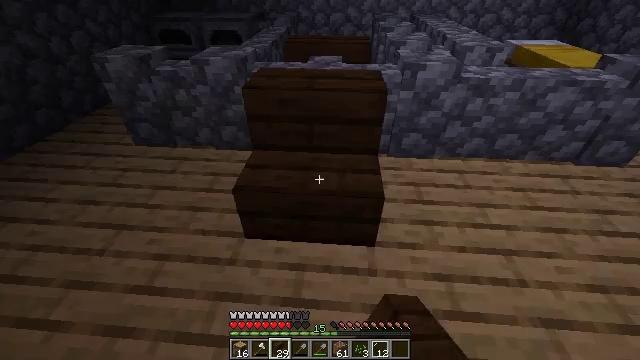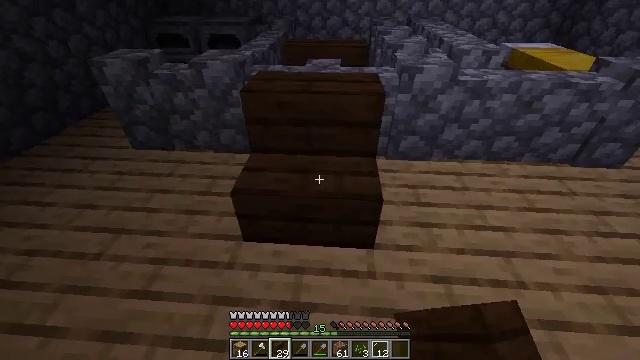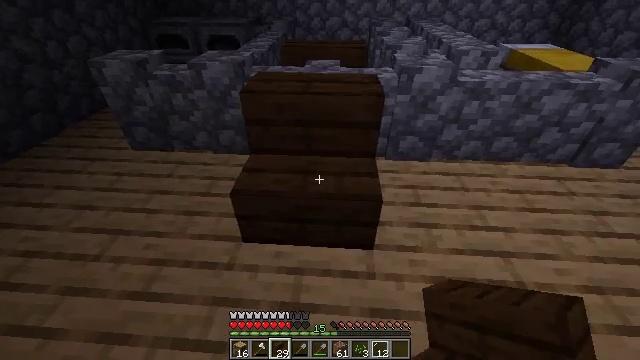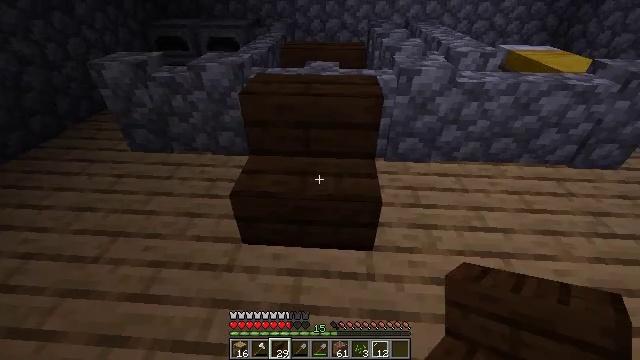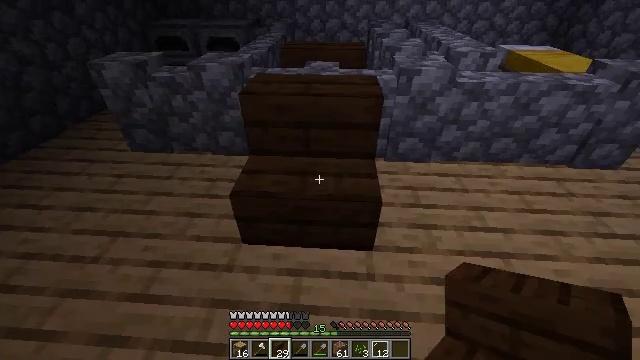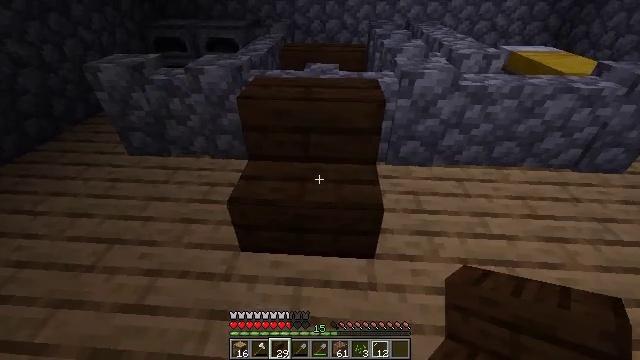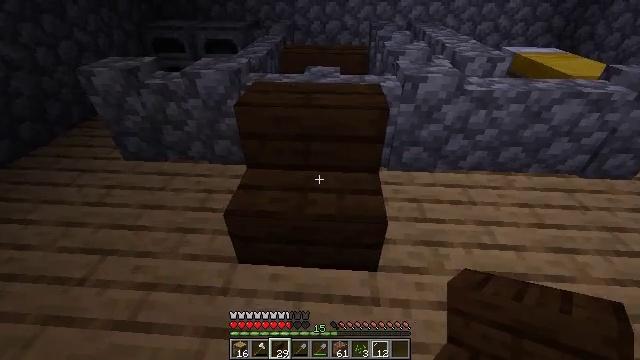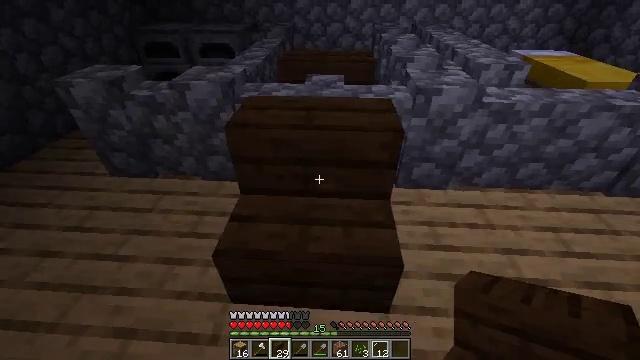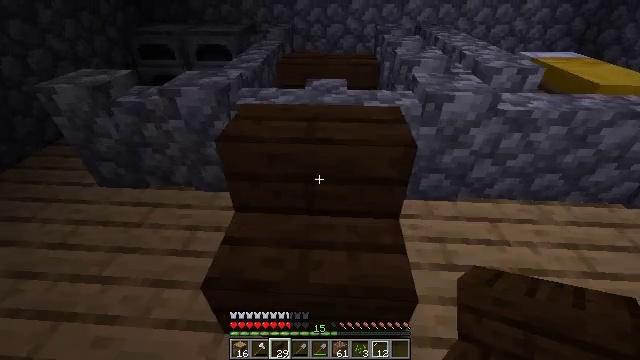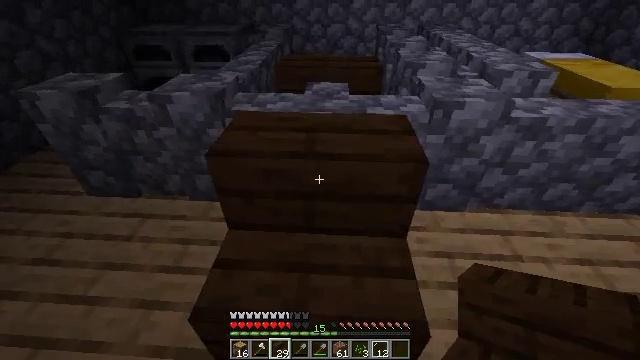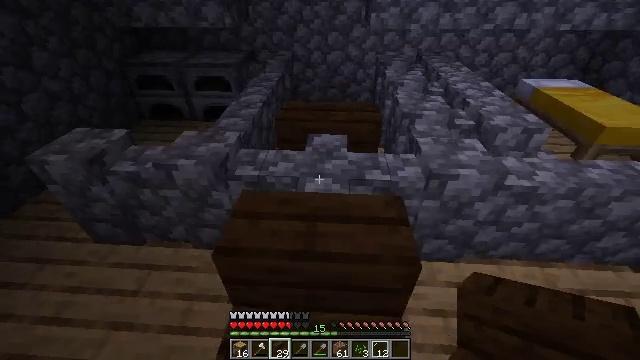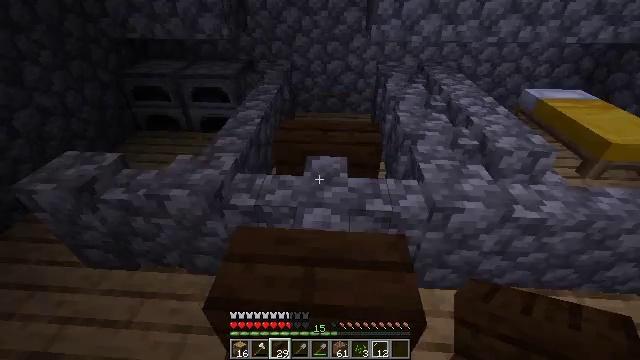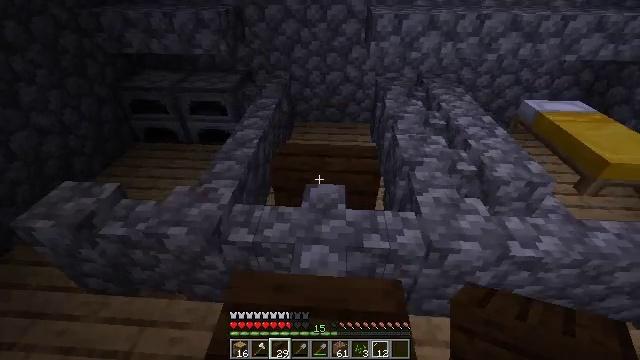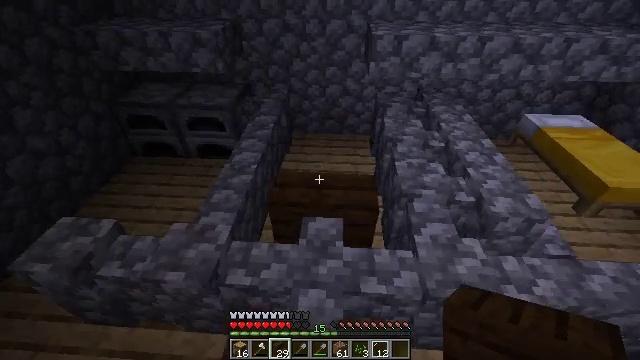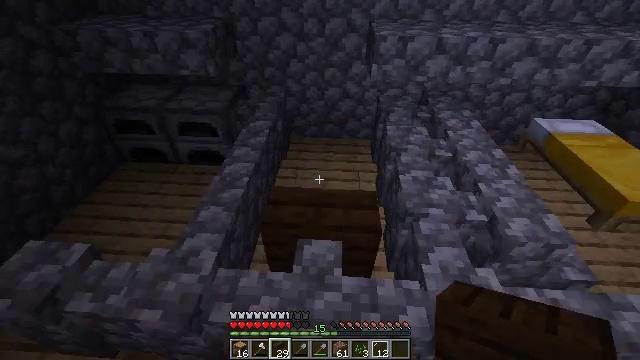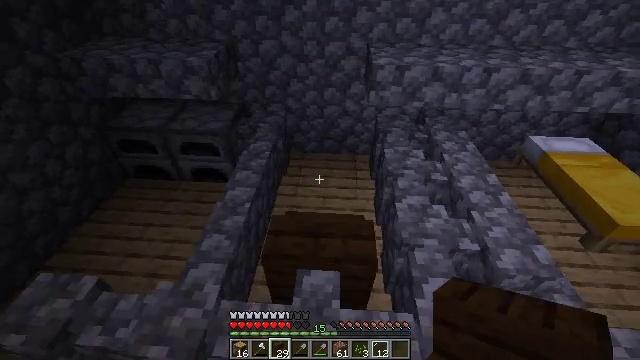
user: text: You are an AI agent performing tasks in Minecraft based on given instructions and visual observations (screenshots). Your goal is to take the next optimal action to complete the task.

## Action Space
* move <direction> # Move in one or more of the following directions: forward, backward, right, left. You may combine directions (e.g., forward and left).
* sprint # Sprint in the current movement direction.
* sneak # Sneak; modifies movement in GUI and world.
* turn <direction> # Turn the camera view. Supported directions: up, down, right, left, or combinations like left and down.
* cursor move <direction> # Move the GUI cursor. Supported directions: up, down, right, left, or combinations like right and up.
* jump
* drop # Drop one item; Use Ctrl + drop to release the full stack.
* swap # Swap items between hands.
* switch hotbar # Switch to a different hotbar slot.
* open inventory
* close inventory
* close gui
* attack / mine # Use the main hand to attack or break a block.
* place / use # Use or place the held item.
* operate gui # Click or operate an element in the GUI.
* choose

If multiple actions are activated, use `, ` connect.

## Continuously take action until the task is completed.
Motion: motion action
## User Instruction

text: Collect the dark oak stairs by mining.
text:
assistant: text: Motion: no_op
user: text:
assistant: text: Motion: no_op
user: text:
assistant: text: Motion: no_op
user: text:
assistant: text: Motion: no_op
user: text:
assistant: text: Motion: move forward
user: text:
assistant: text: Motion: move forward
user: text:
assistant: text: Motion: move forward
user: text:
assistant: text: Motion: move forward
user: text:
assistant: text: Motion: move forward
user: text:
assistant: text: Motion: move forward
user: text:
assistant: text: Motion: move forward
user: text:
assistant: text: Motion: move forward, turn down
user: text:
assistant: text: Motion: move forward, turn down
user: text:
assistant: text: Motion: move forward
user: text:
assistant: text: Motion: move forward
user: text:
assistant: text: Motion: move forward, turn down
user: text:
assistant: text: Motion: move forward, turn down
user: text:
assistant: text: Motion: move forward
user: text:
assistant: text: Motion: move forward
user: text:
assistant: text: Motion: move forward and move right, turn left and down
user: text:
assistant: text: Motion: move forward and move right, turn left
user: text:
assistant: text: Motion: move right, turn left and down
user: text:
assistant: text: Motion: move right, turn left
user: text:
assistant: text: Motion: turn left and up
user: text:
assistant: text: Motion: turn left
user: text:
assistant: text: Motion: turn left and down
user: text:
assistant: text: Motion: turn left and down
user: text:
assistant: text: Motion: turn left and down
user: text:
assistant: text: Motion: turn left
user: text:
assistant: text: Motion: turn left and down